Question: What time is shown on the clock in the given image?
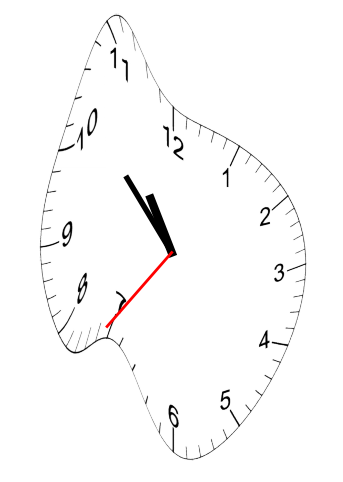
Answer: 10:52:36